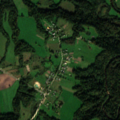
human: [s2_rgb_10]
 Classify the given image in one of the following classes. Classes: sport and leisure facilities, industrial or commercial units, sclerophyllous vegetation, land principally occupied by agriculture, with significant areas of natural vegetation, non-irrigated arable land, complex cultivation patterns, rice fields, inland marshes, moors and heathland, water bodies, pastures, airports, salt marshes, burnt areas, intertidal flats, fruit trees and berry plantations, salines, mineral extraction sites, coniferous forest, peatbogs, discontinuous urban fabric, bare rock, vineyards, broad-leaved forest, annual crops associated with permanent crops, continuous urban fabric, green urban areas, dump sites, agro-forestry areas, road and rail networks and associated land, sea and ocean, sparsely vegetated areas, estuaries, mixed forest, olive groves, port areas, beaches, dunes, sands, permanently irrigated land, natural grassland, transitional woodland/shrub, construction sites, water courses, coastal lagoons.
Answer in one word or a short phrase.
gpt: discontinuous urban fabric, non-irrigated arable land, complex cultivation patterns, land principally occupied by agriculture, with significant areas of natural vegetation, coniferous forest, mixed forest